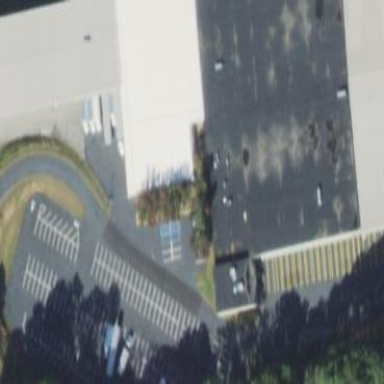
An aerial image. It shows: Warehouse.